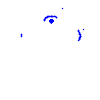
Particle: kaon